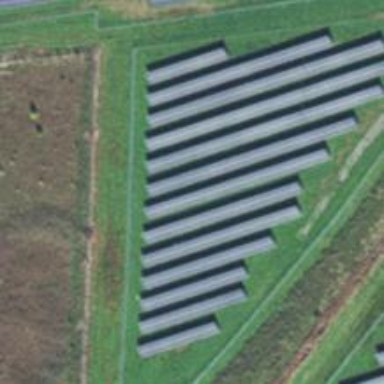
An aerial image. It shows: Solar power plant with photovoltaic technology. The plant generates electricity and is enclosed by fence.